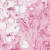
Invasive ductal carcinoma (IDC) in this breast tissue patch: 0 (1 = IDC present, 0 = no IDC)